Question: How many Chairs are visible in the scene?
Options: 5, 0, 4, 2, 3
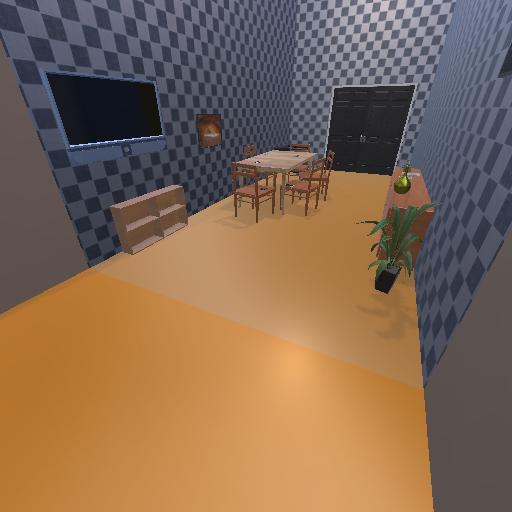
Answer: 5